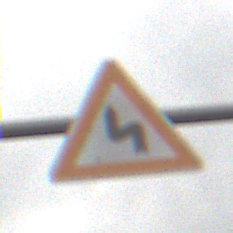
Verkehrszeichen: DoppelkurveZunaechstLinks
Umgebung: Outdoor, Nature
Tageszeit: MorningAfternoon
Wetter: Overcast
Licht: Natural
Jahreszeit: NotSpecified
Kontrast: LowContrast